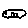
Label: car